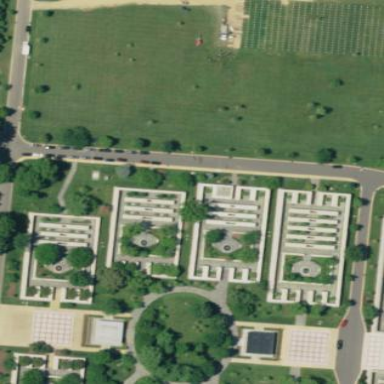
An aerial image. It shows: Sector within cemetery.